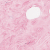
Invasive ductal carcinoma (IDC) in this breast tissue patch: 0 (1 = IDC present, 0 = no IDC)